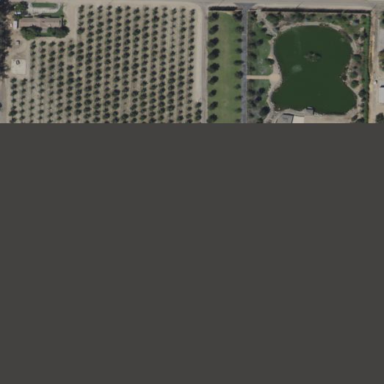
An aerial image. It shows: Olive tree orchard.